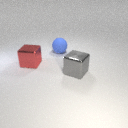
large gray metal cube to the right of large red metal cube